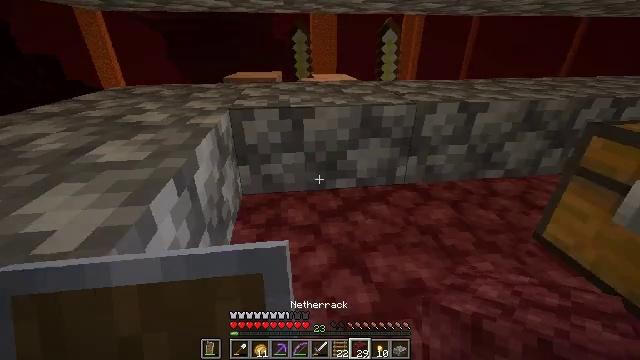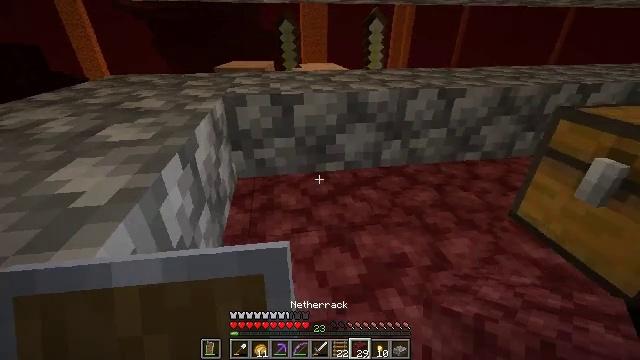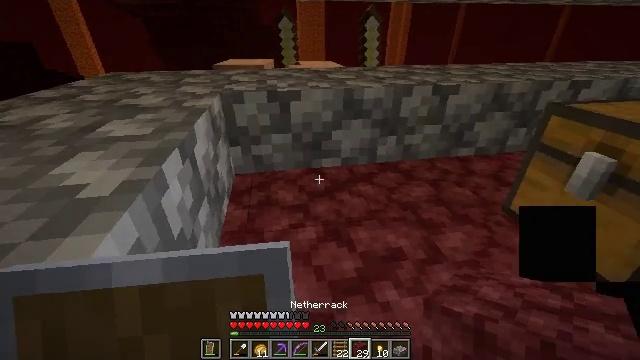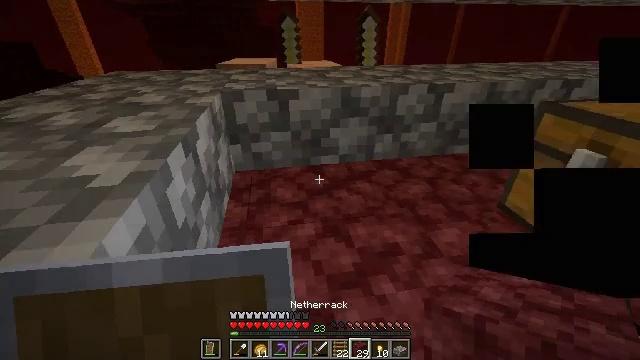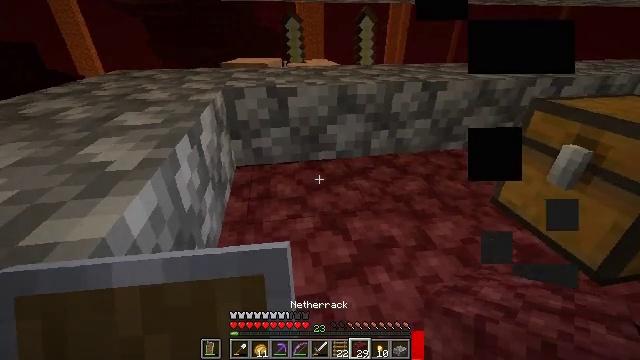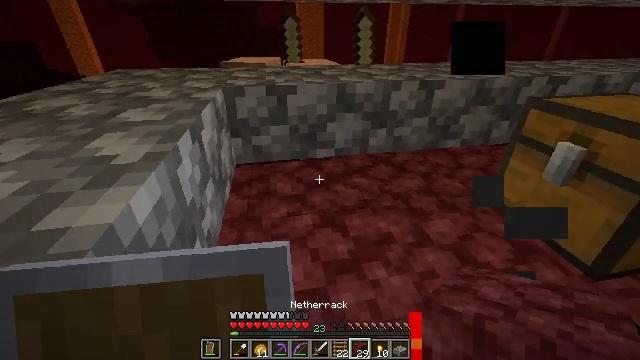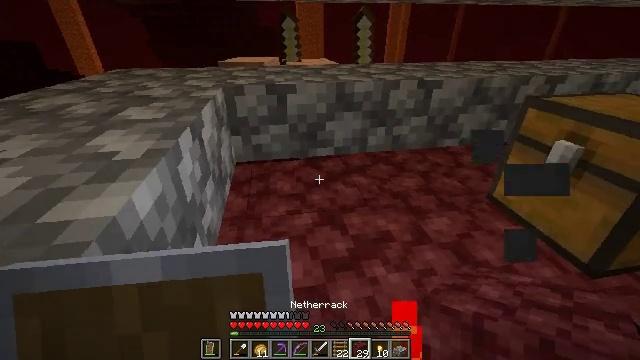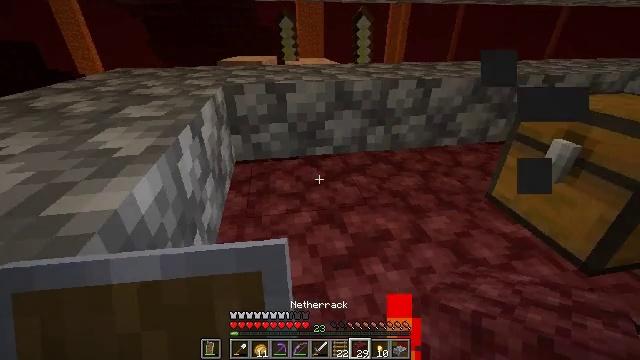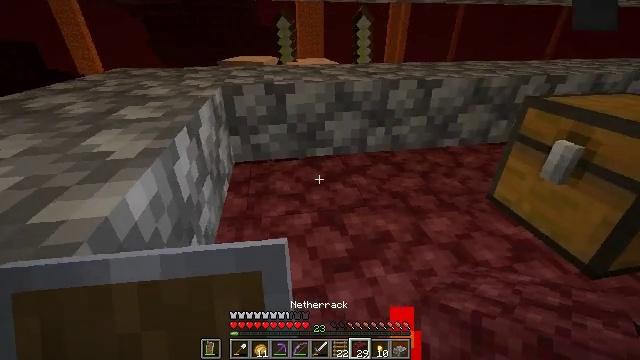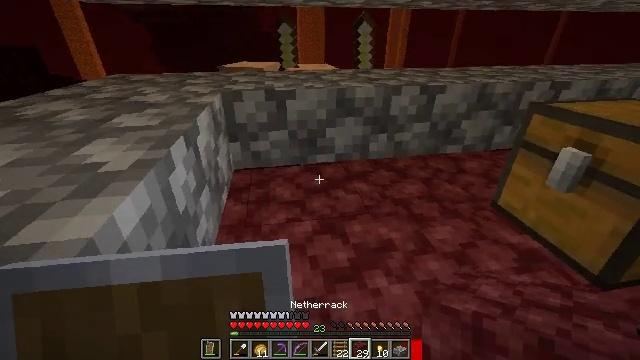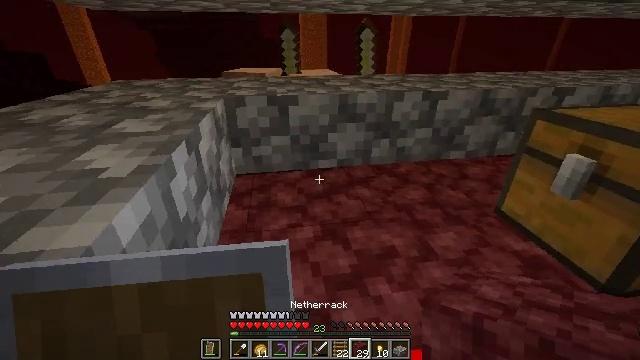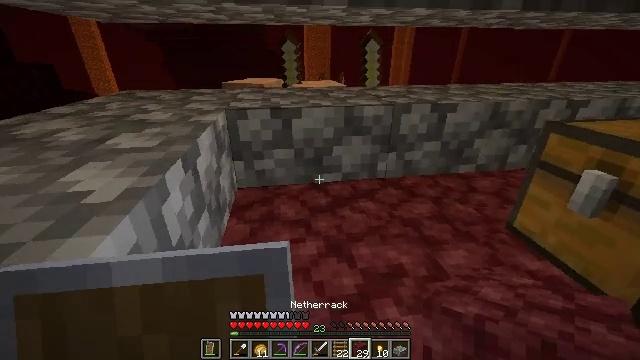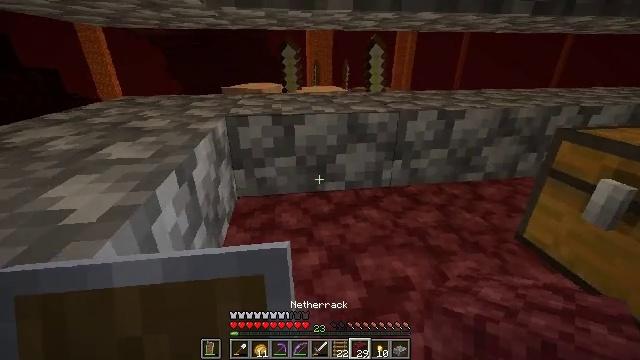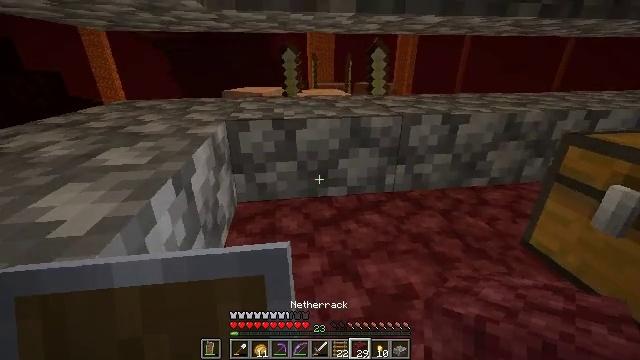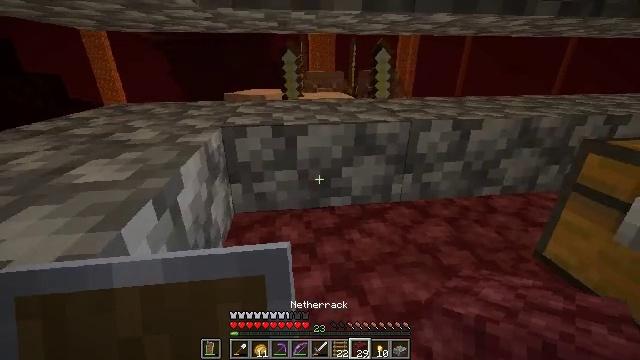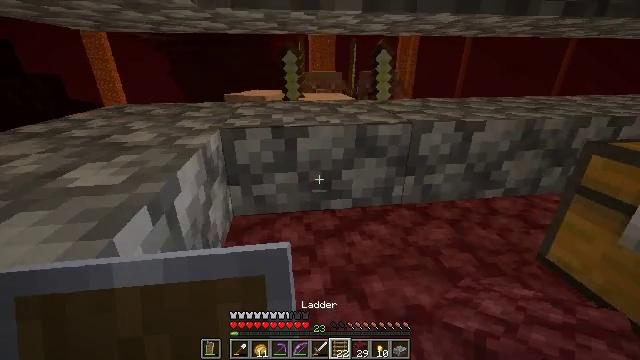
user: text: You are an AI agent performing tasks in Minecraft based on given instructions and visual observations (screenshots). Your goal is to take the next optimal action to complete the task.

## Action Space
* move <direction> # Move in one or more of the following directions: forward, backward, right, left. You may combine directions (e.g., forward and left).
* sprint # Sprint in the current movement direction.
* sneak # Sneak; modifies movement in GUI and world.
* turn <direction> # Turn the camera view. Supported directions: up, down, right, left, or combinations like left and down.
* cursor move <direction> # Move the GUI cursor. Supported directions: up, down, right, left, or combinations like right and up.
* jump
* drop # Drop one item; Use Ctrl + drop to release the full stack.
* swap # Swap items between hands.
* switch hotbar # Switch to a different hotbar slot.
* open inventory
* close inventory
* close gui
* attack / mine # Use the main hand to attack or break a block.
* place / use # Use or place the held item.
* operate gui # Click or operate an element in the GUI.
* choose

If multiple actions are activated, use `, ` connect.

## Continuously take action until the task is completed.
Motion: motion action
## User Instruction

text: Fight the piglin.
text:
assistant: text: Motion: move back, sneak, turn right and down
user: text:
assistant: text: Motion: move back, sneak
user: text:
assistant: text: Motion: move back, sneak
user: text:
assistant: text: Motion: sneak
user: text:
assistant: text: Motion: sneak
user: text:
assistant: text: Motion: sneak
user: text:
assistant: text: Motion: sneak
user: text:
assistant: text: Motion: move forward, sneak
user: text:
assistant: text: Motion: move forward, sneak
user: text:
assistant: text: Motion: move forward, sneak, turn up
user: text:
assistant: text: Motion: move forward, sneak, turn up
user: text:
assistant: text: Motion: move forward, sneak
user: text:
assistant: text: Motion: move forward, sneak
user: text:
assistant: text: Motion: move forward, sneak
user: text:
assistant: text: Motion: move forward, sneak
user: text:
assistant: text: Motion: move forward, sneak
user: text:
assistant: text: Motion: move forward, sneak
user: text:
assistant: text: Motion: move forward, sneak
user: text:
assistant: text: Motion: move forward, sneak
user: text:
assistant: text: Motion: move forward, sneak
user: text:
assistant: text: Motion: move forward, sneak
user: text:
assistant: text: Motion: move forward, sneak
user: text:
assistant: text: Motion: move forward, sneak
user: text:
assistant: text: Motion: move forward, sneak
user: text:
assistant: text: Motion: move forward, sneak
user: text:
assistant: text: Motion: move forward, sneak
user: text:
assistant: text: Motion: move forward, sneak, turn left and up
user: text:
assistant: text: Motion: move forward, sneak, turn up
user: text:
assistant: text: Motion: move forward, sneak, turn up
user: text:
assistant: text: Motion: move forward, sneak, turn up